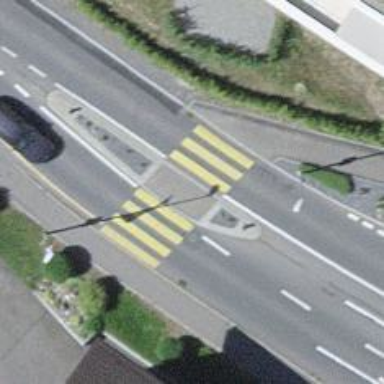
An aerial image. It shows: Sidewalk along the footway.